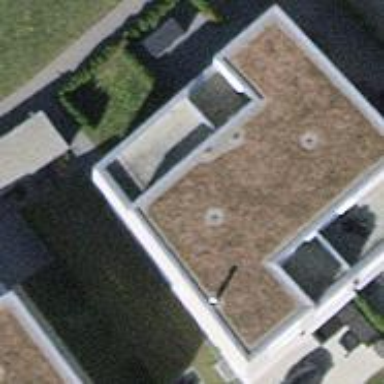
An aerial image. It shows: Semi-detached house.